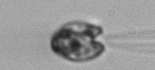
Label: flagellate_morphotype1